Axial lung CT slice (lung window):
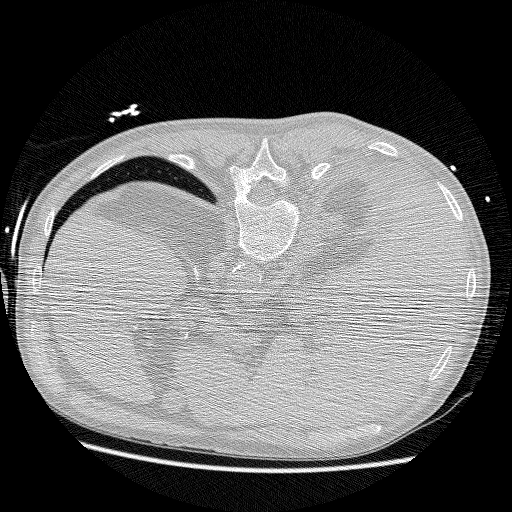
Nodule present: no